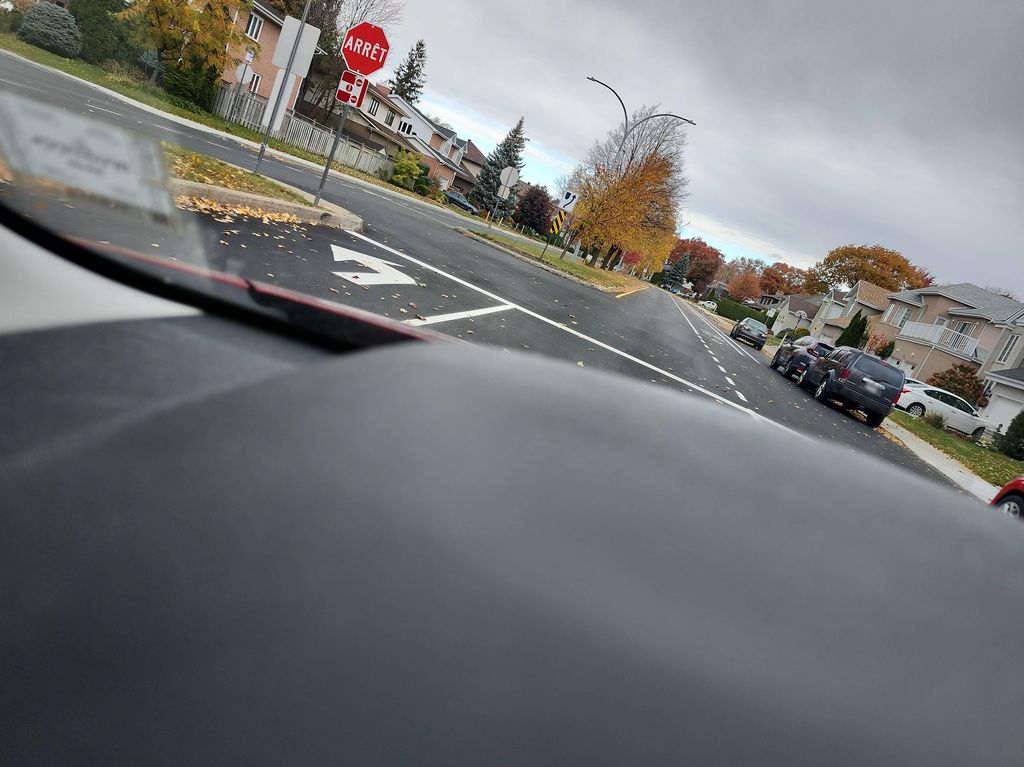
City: montreal